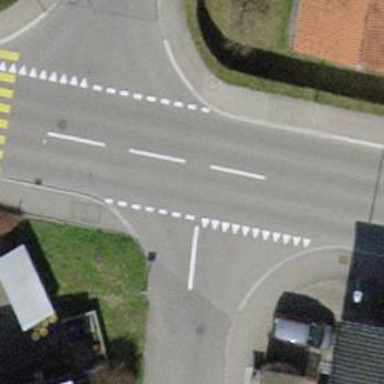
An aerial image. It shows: Unmarked road crossing.